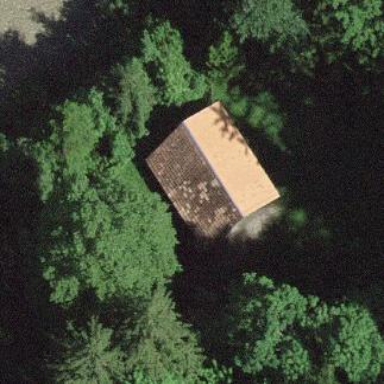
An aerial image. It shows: Rural barn.